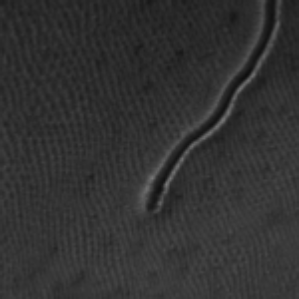
Label: frost